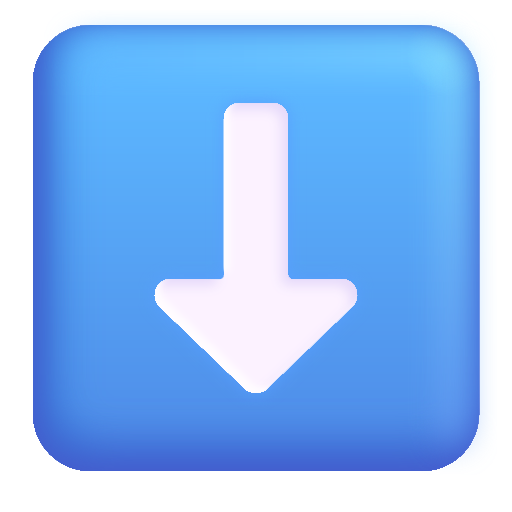
down arrow color